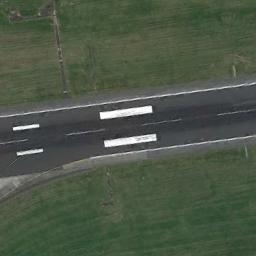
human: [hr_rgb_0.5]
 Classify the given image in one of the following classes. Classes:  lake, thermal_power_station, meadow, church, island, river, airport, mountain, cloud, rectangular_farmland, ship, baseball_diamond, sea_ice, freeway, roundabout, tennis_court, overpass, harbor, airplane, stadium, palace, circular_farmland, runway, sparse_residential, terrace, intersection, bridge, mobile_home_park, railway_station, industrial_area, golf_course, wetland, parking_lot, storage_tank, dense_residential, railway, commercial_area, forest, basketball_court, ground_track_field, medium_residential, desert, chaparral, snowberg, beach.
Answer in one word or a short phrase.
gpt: runway